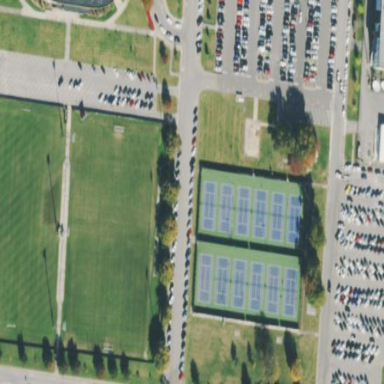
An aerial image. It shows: Sports center with tennis facility.